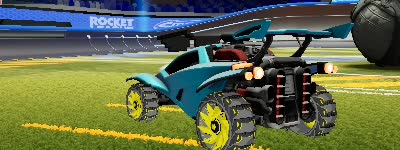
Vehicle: octane